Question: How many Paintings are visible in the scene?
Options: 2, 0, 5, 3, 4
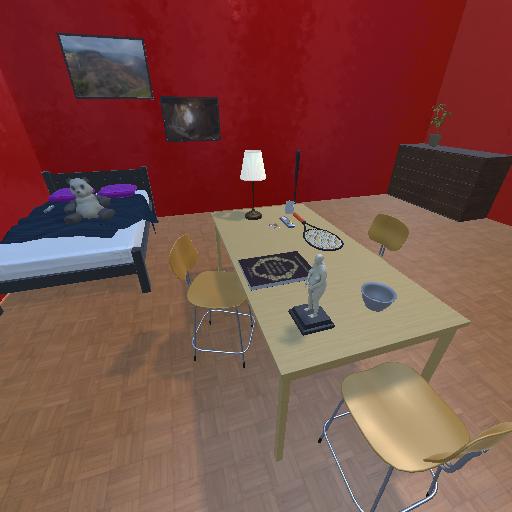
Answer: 2